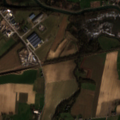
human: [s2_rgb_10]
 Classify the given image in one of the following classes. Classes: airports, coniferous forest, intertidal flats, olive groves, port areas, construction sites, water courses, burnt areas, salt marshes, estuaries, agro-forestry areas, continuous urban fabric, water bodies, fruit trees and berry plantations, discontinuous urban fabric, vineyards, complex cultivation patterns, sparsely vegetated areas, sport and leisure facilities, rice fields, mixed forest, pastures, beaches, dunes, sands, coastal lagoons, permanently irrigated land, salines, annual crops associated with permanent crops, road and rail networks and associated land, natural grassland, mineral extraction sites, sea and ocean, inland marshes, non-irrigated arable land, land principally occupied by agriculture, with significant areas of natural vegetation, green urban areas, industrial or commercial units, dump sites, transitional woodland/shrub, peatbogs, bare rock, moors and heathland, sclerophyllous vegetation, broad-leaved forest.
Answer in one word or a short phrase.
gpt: discontinuous urban fabric, non-irrigated arable land, pastures, land principally occupied by agriculture, with significant areas of natural vegetation